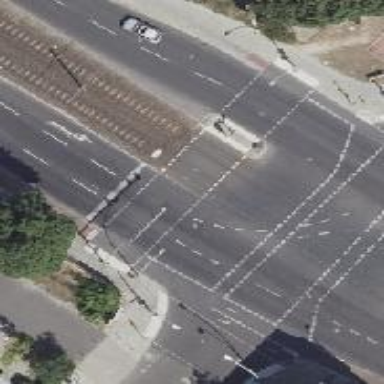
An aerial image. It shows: Tram crossing on the railway.